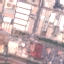
Land use / land cover class: Industrial